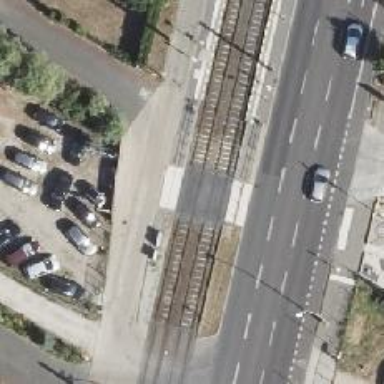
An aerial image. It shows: Uncontrolled tram crossing.